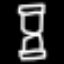
Label: hourglass